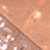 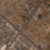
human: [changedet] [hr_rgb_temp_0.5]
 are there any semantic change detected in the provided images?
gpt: Some buildings were edified next to the road.